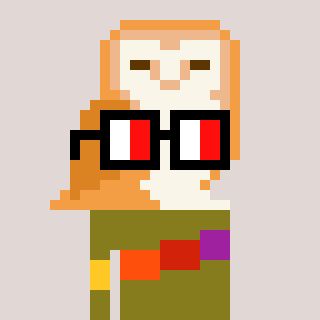
a pixel art character with square glasses with black frames and red eyes, a owl-shaped head and a gunk-colored body on a warm background